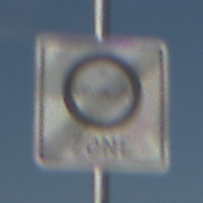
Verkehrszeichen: EndeUmweltzone
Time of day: MorningAfternoon
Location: Outdoor (Nature)
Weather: PartlyCloudy
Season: NotSpecified
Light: Natural